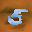
Label: 5